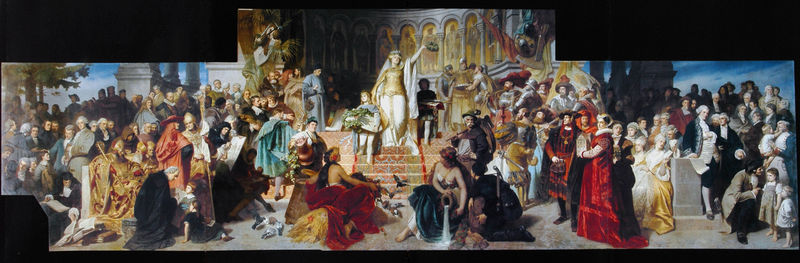
Titel: Monachia
Künstler: Karl Theodor von Piloty
Standort: München
Institution: Rathaus
Schlagwörter: baum, blau, fuß, gemälde, himmel, mann, schatten, vogel, wasser, weiß, wolken, bäume, frauen, gelb, grün, menschen, ocker, ausschnitt, blumen, bunt, damen, fenster, frau, grau, hintergrund, hut, hüte, kleider, männer, orange, schwarz, szene, säule, säulen, rot, ansammlung, fest, gesellschaft, gespräch, masse, menge, teppich, versammlung, feier, hose, architektur, barock, johannes, salome, samt, sockel, öl, vögel, gewand, gold, reich, adel, gewänder, kind, klassizismus, sängerin, theater, tänzerin, england, krone, schultern, seide, kinder, szenerie, engel, krug, trauben, adelige, hellblau, perücke, schürze, farbig, bücher, bogen, italien, stab, zuschauer, farbe, hof, platz, saal, rundbogen, ölgemälde, querformat, treppe, treppen, bischof, könig, soldaten, wein, läufer, stufe, stufen, bauer, schauspiel, panorama, bögen, blind, buch, orient, tauben, form, milch, soldat, mäntel, kittel, kardinal, tanne, kranz, künste, lorbeer, lorbeerkranz, personifikation, göttin, festlich, menschenmenge, rathaus, sieg, arkaden, halbkreis, halbrund, liege, triumph, barett, skulpturen, freiheit, mittelalter, krönung, priester, romanik, prinz, edelmänner, lokalfarben, tempel, königin, heilige, fresko, persönlichkeit, perücken, anbetung, spektakel, hofstaat, sense, tafelbild, purpur, tryptichon, schriftrollen, piloty, stifter, schütten, apostel, öffentlichkeit, baretthimmel, kinf, lige, monachia, monumentalbild, sttufen, panoptikum, ausschütten, karmesin, siegerkranz, ., deier, opefer